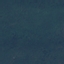
Label: Forest